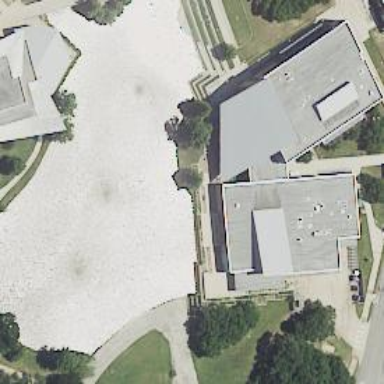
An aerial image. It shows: College building.